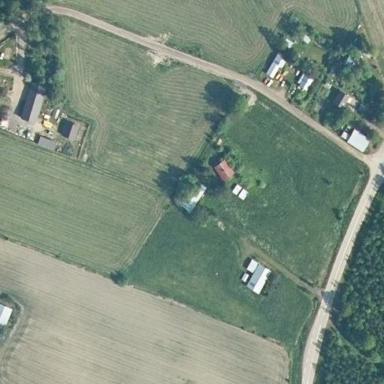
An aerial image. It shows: Farmyard area.